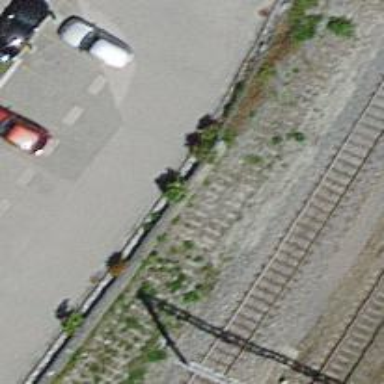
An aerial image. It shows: Abandoned railway siding.